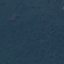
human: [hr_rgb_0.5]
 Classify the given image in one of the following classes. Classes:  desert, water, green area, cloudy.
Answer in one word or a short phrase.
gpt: green area